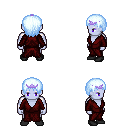
a pixel art fantasy rpg character, male body template, dark elf, purple skin, red robe, teal pants, white cyan plain hairstyle, purple tiara, black shoes, four views (front, back, left, right), 2x2 character sprite sheet, small pixel art, hard edges, no anti-aliasing